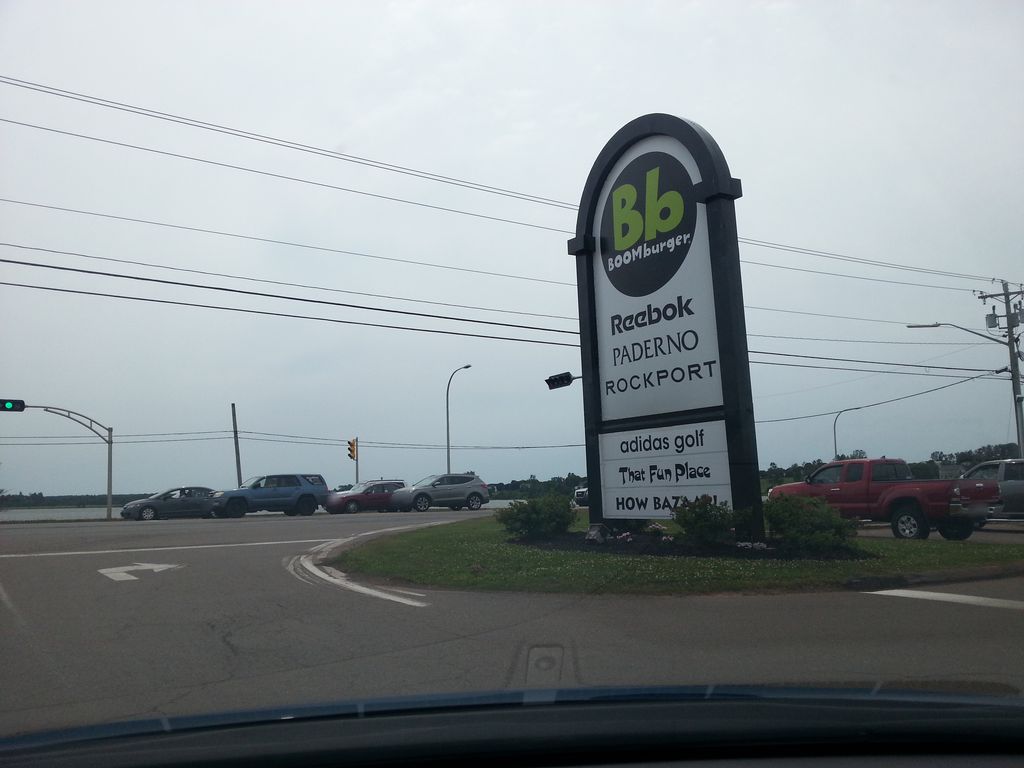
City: charlottetown